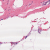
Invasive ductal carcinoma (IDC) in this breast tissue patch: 0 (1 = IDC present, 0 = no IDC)